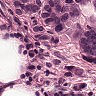
Metastatic tissue present: yes